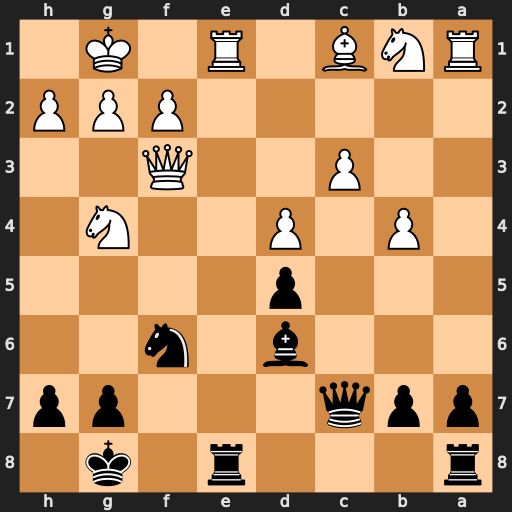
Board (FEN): r3r1k1/ppq3pp/3b1n2/3p4/1P1P2N1/2P2Q2/5PPP/RNB1R1K1
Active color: b
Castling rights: -
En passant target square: -
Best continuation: Rxe1#